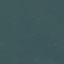
Land use / land cover: SeaLake